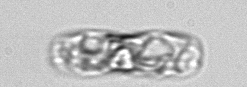
Label: pennate_morphotype1